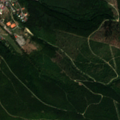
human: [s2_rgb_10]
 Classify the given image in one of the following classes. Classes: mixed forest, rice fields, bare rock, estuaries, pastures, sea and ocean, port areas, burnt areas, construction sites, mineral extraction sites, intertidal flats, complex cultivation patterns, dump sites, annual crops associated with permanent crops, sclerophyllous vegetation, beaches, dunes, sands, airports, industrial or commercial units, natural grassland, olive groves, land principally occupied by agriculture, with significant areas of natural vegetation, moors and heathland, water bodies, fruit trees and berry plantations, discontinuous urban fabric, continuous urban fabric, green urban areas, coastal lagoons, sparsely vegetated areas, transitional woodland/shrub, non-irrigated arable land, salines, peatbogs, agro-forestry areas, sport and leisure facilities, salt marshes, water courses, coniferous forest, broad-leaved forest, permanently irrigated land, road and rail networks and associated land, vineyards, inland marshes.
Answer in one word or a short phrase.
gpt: discontinuous urban fabric, broad-leaved forest